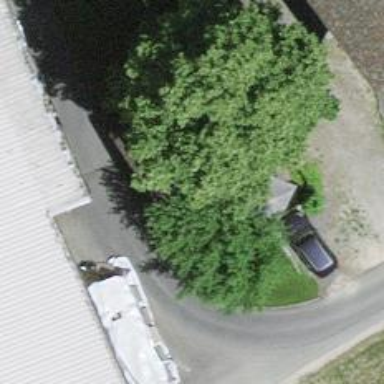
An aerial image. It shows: Barn.